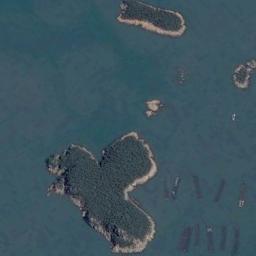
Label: island